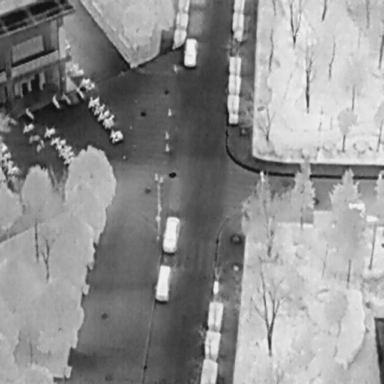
There are three Cars in the infrared image.